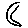
Label: moon